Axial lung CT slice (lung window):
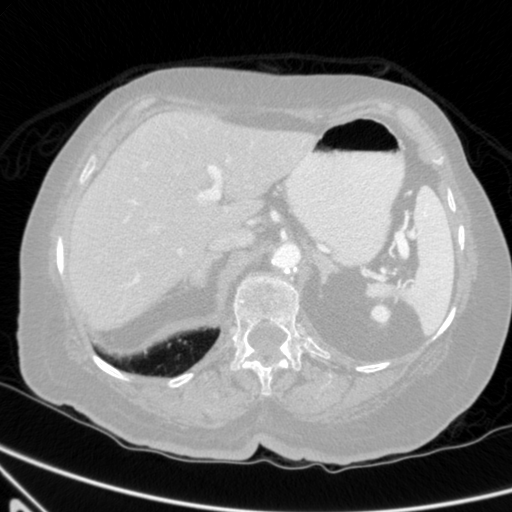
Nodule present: no